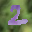
Label: 2